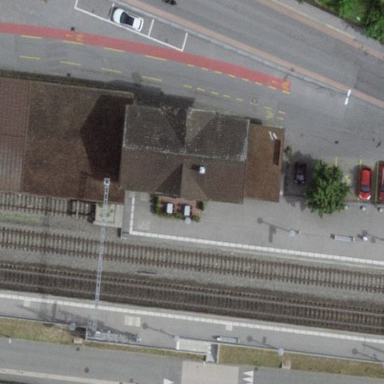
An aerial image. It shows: Train station building.